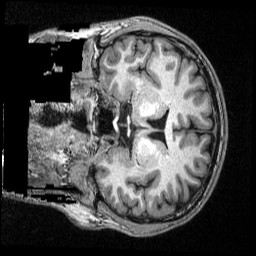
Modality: T1w
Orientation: coronal
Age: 26
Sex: male
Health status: ill
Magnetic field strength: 3 T
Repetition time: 2.53 s
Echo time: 0.00331 s